Question: I have a problem with this code, writing a wrapper function from an existing .lib (CryptoLib.lib):
mycode.ccp
'''
#include "stdafx.h"
#pragma managed(push, off)
#include "CryptoLib.h"
#pragma comment (lib, "CryptoLib.lib")
#pragma managed(pop)
using namespace System;//This is a C++-CLI project.
__declspec(dllexport) void Encrypt(unsigned char *Data, unsigned char *RandomNr)
{
CryptoLib_Encrypt(Data, RandomNr);
}
'''
cryptolib.h
'''
#ifndef _CRYPTOLIB_H_
#define _CRYPTOLIB_H_
#define PUBLIC
//This procedure is written in c++ code
extern void CryptoLib_Encrypt(unsigned char *Data, unsigned char *RandomNr);
#endif /* _CRYPTOLIB_H_ */
'''
I have linked the cryptolib.h and the cryptolib, but i get still the
"unresolved token Cryptolib_Encrypt"
and the
"unresolved external symbol Cryptolib_Encrypt"
Errors.
Can anyone tell me why?
Thanks for helping
Exact Error-messages:
'''
error LNK2028: unresolved token (0A000006) "void __cdecl CryptoLib_Encrypt(unsigned char *,unsigned char *)" (?CryptoLib_Encrypt@@$$FYAXPAE0@Z) referenced in function "void __cdecl Encrypt(unsigned char *,unsigned char *)" (?Encrypt@@$$FYAXPAE0@Z)
error LNK2019: unresolved external symbol "void __cdecl CryptoLib_Encrypt(unsigned char *,unsigned char *)" (?CryptoLib_Encrypt@@$$FYAXPAE0@Z) referenced in function "void __cdecl Encrypt(unsigned char *,unsigned char *)" (?Encrypt@@$$FYAXPAE0@Z)
error LNK1120: 2 unresolved externals
'''
The 'Dumpbin.exe /exports' comand line
returns just

But i still added the C/C++ Additional Include Directory in Configuration Properties/"C/C++"/General and the Additional Dependencies ('Cryptolib.lib') in Configuation Properties/Linker/Input
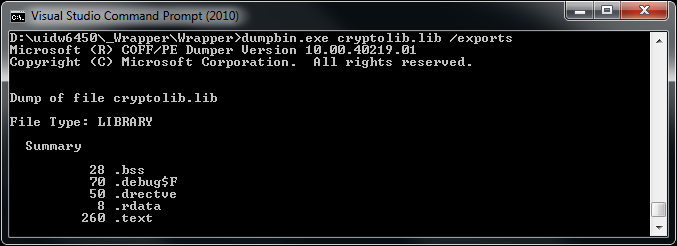
Answer: '''
#pragma once
#pragma comment (lib, "CryptoLib.lib")
#include "stdafx.h"
'''
This is wrong. The compiler will go looking for the stdafx.h #include directive and anything it finds before that. So it will completely ignore your #pragma comment directive. The linker will therefore link CryptoLib.lib and you'll indeed get this linker error. Using #pragma once in a .cpp file does not make sense.
Another problem is that you appear to compile this code with /clr in effect, we can tell from the statement. The compiler cannot tell that your function is a __cdecl function, it will assume the default and that's __clrcall when managed code compilation is enabled. You have to be explicit about it, like this:
'''
#include "stdafx.h" // First line in file!
#pragma managed(push, off)
#include "CryptoLib.h"
#pragma comment (lib, "CryptoLib.lib")
#pragma managed(pop)
'''
There's yet another possible problem with the function declaration, it isn't clear whether that function was compiled with a C compiler or a C++ compiler. A C++ compiler will the function name. If it was actually compiled with a C compiler then you have to tell the compiler about that:
'''
#ifndef _CRYPTOLIB_H_
#define _CRYPTOLIB_H_
#ifdef __cplusplus
extern "C" {
#endif
void __cdecl CryptoLib_Encrypt(unsigned char *Data, unsigned char *RandomNr);
#ifdef __cplusplus
}
#endif
#endif /* _CRYPTOLIB_H_ */
'''
Note the usage of 'extern "C"', it disables name decoration. If you cannot or should not edit this header file then you can cram the extern "C" {} in your .cpp file, surrounding the #include.
If you still have trouble then post the linker error message as well what you see when you run 'Dumpbin.exe /exports' on the DLL from the Visual Studio Command Prompt.